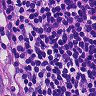
Metastatic tissue present: no